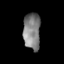
Tissue: skin
Cell type: Epithelial cells
Senescence score: 0.2844
Nuclear area (px): 620
Mean DAPI intensity: 127.142